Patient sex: F
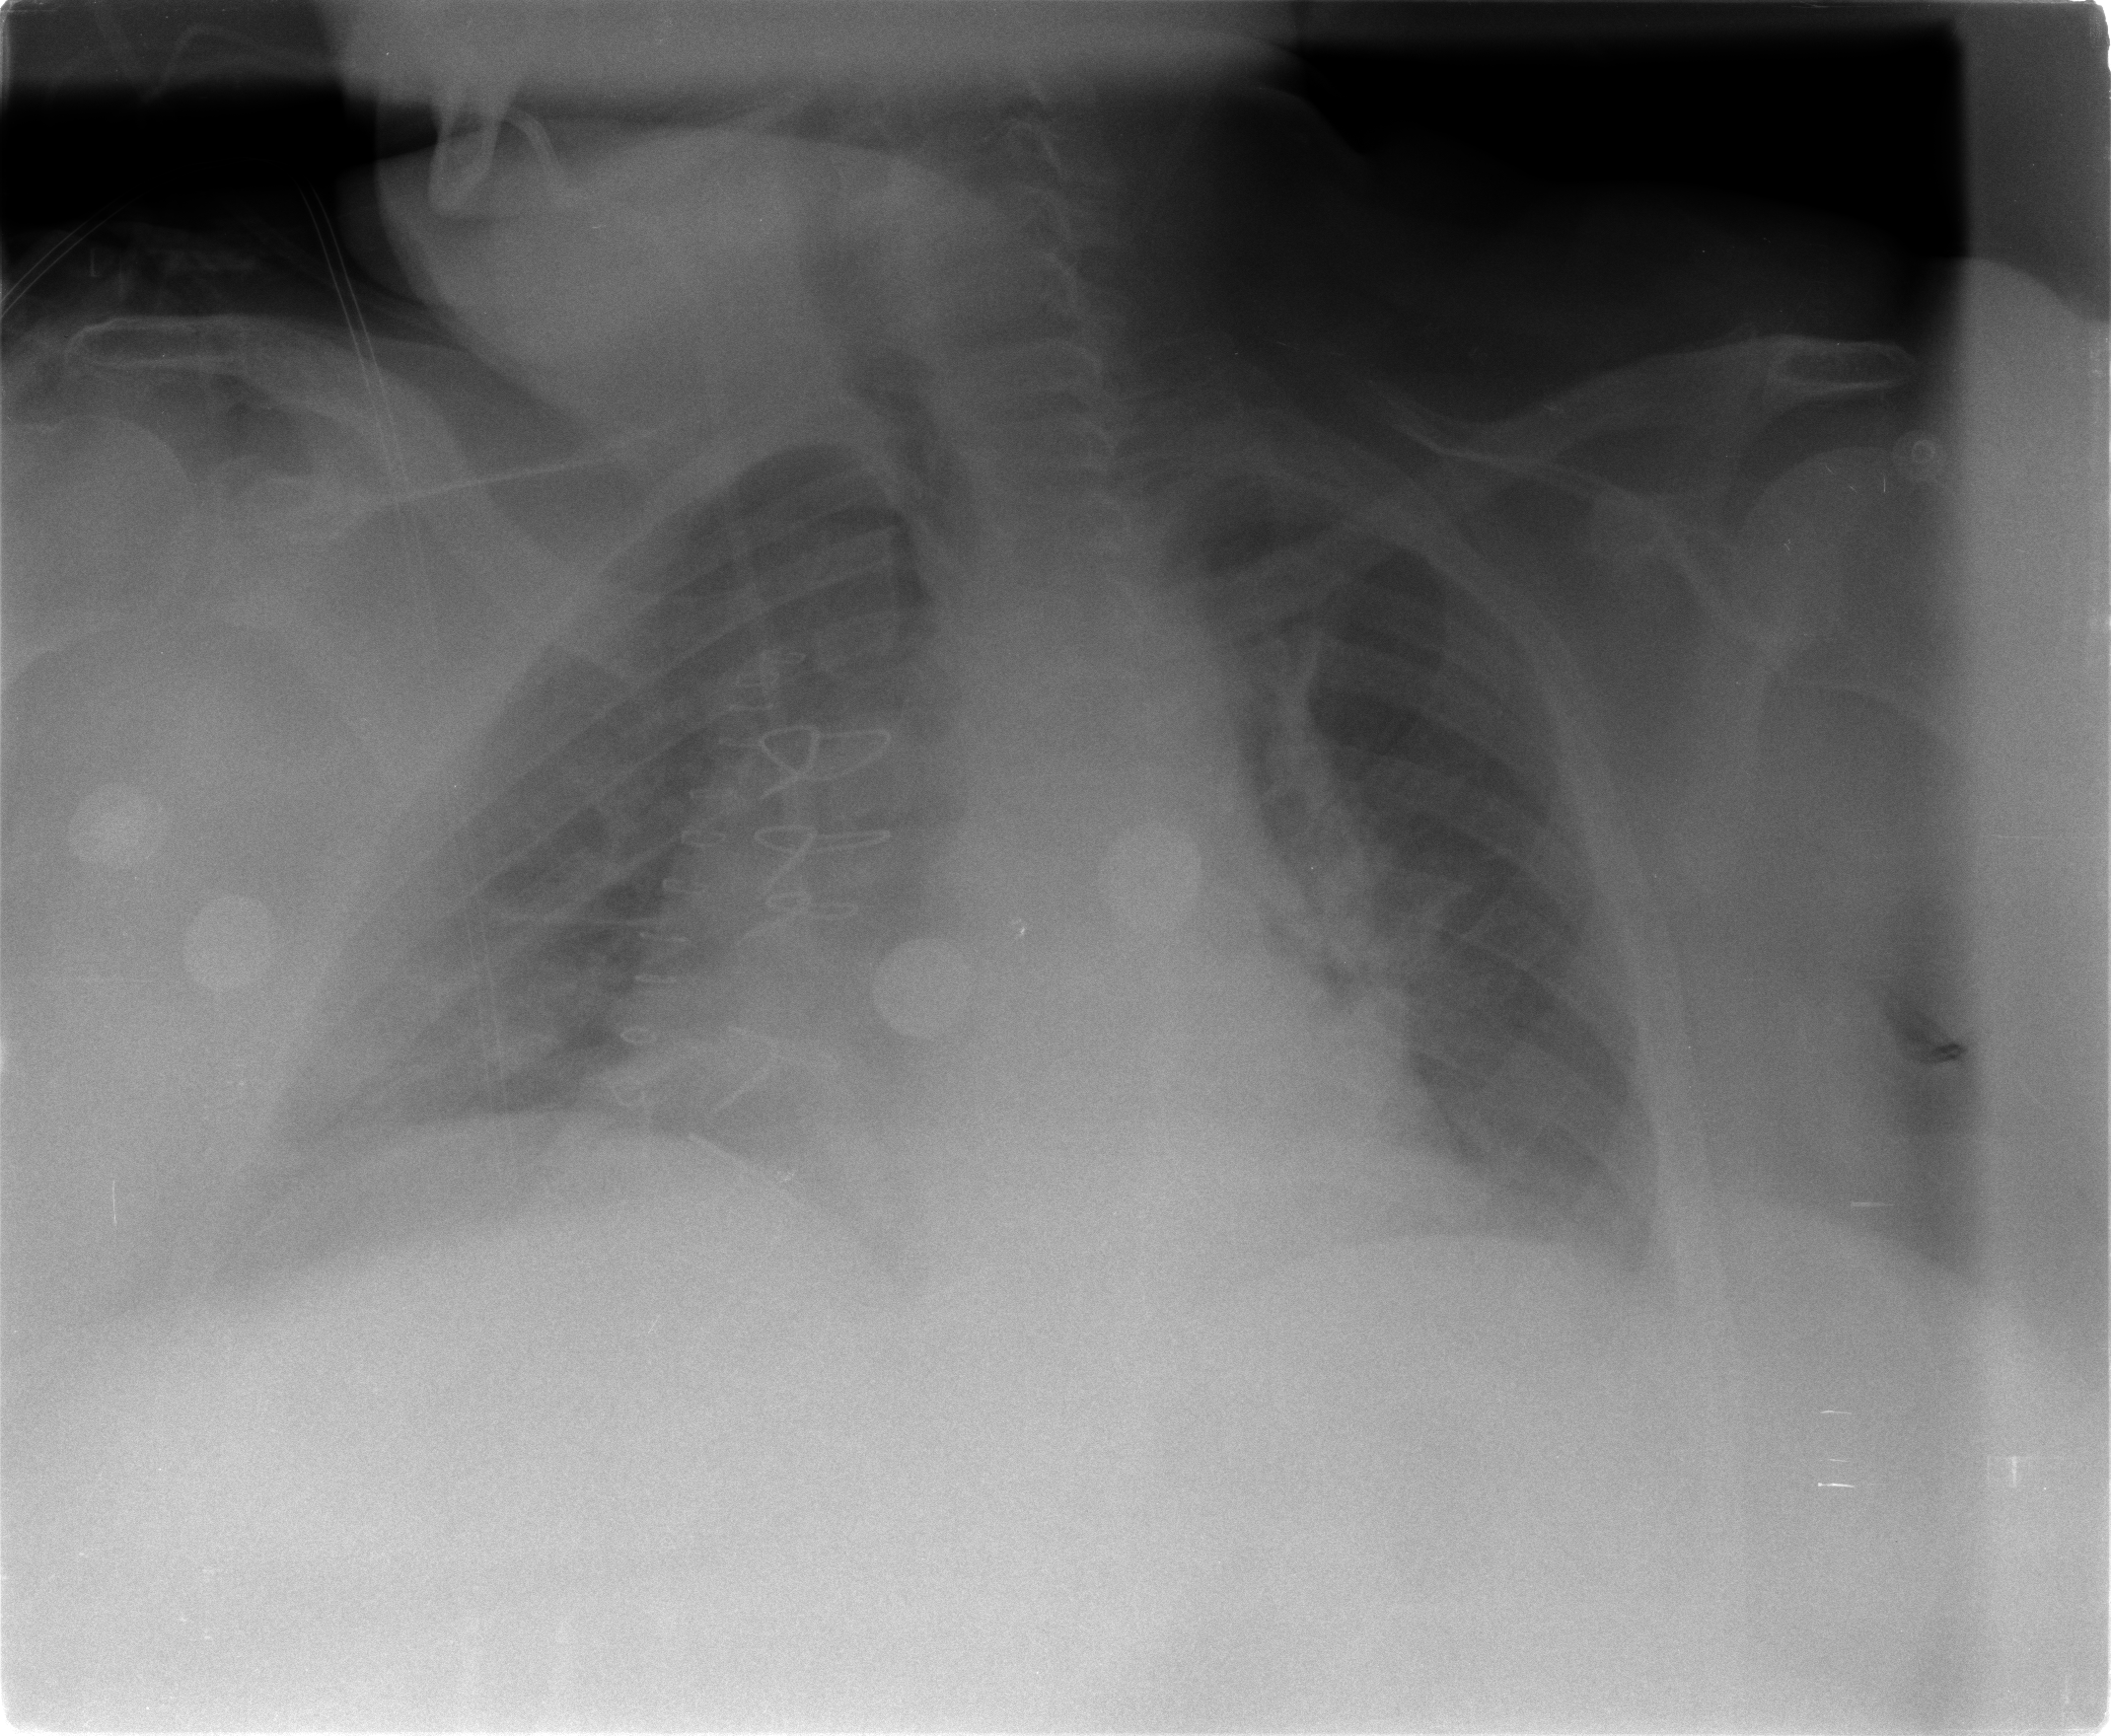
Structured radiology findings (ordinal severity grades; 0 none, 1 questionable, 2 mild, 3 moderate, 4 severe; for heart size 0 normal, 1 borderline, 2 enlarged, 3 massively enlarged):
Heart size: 0
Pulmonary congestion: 2
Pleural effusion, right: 1
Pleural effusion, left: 1
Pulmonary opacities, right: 1
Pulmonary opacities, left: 0
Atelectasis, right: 2
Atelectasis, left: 1